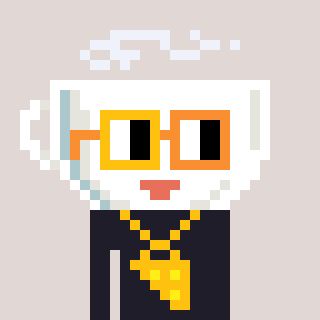
a pixel art character with square yellow and orange glasses, a mug-shaped head and a grayscale-colored body on a warm background